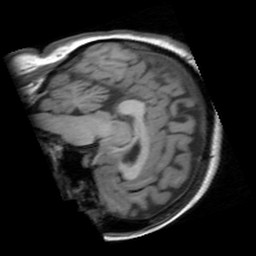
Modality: T1w
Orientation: sagittal
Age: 40